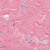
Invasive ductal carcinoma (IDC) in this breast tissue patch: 0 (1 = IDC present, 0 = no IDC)